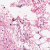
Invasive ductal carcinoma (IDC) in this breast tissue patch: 0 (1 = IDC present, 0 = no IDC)